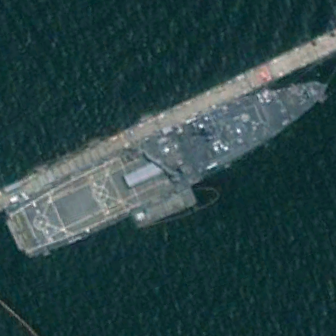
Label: combat